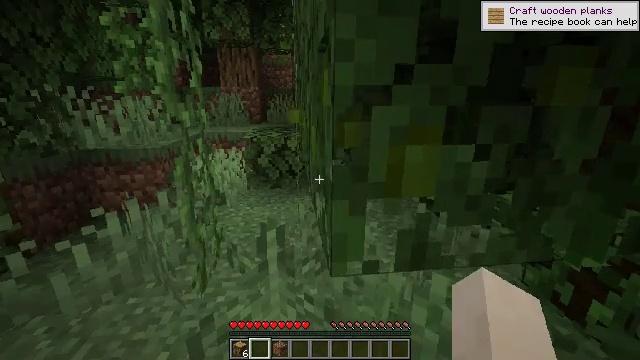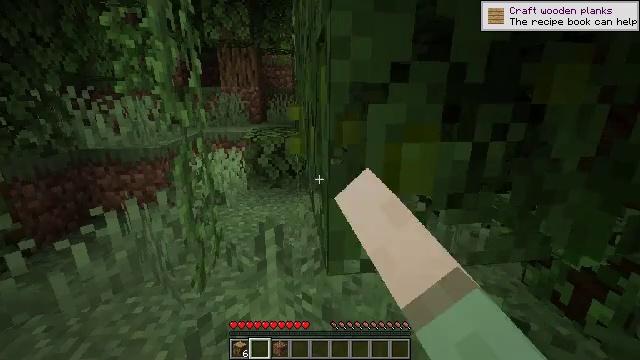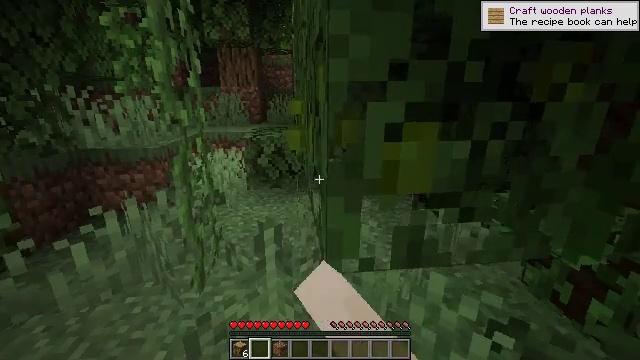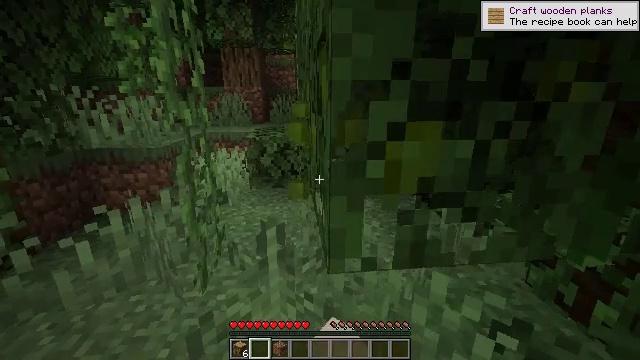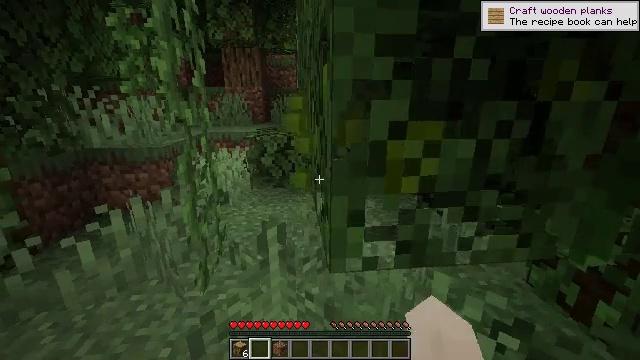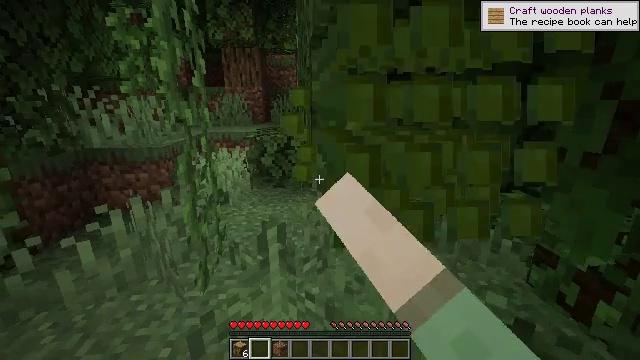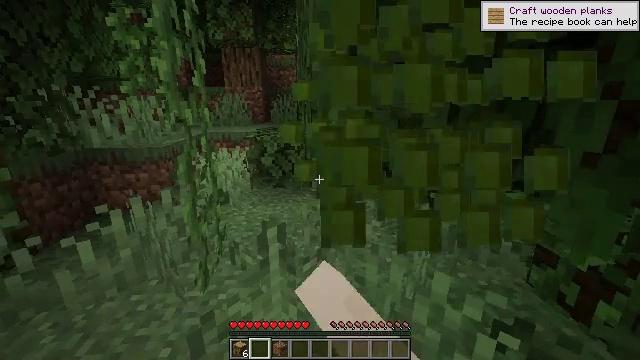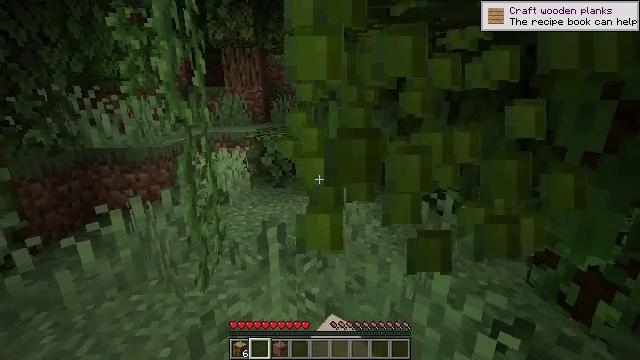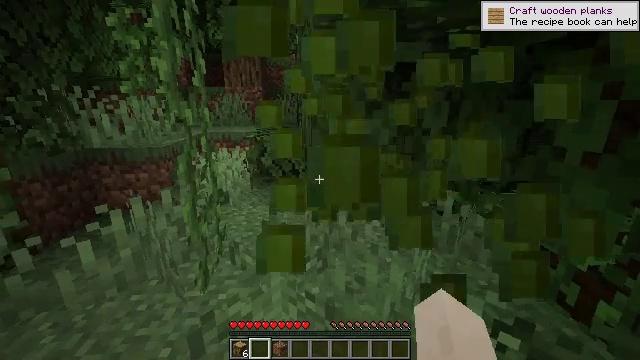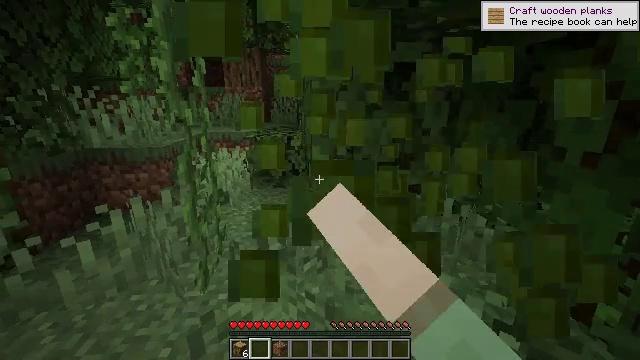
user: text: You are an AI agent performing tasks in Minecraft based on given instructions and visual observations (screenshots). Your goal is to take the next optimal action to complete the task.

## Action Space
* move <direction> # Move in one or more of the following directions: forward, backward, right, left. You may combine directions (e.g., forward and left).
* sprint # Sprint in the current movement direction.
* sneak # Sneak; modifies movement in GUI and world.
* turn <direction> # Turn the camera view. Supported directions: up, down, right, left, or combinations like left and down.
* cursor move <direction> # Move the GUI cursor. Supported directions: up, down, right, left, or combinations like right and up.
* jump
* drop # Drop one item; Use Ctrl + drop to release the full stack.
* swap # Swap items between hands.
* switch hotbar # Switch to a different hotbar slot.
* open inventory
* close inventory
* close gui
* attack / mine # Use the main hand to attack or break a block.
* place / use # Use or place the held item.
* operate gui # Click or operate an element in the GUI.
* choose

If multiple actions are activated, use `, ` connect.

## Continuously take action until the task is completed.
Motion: motion action
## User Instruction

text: Mine the jungle leaves to get saplings or sticks.
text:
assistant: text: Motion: attack / mine
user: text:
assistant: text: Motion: attack / mine
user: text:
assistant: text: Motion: attack / mine
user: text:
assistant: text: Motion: attack / mine
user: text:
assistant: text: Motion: attack / mine
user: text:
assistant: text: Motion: attack / mine
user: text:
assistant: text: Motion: attack / mine
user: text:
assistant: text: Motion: attack / mine
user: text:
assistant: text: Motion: attack / mine
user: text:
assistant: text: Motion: attack / mine